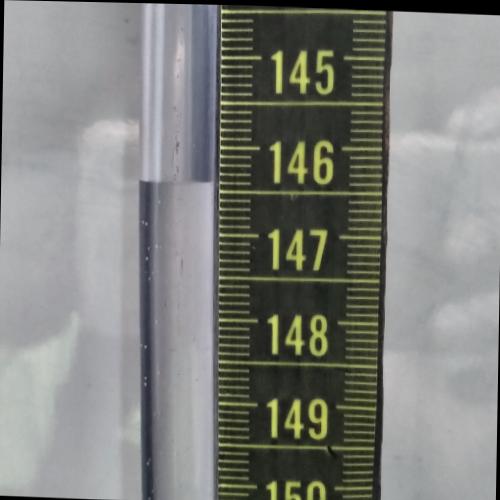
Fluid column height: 146.4 cm